Aerial crown-view tile of a tropical tree (Barro Colorado Island, Panama), acquired 20240918:
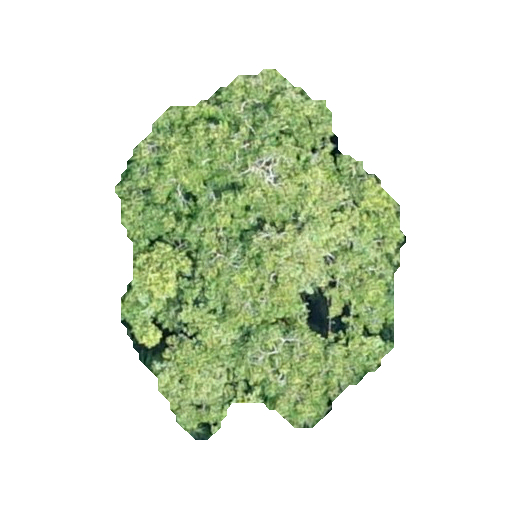
Species: Guatteria lucens
GBIF accepted scientific name: Guatteria lucens
Crown area: 119.111 m²